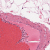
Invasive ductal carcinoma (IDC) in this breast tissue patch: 0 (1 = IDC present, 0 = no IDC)